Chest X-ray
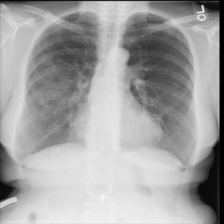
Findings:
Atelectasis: negative
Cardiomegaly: positive
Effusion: negative
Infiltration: positive
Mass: negative
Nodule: negative
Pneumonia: negative
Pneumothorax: negative
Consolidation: negative
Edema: negative
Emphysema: negative
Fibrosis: negative
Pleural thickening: negative
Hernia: negative